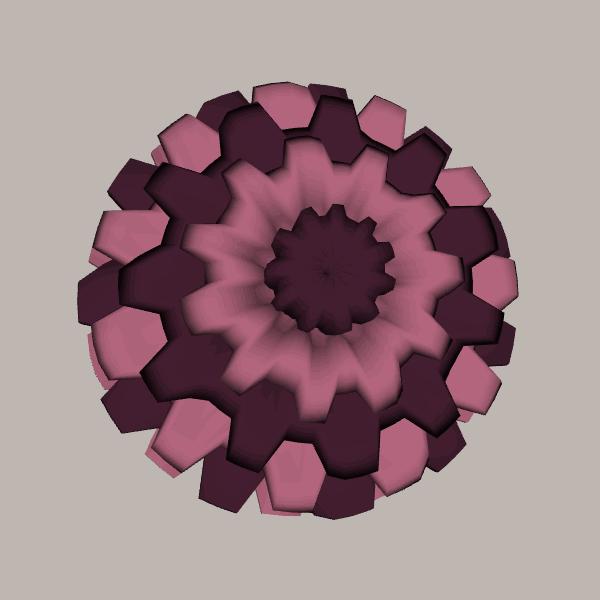
Background: light